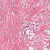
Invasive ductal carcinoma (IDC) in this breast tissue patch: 1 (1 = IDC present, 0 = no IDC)